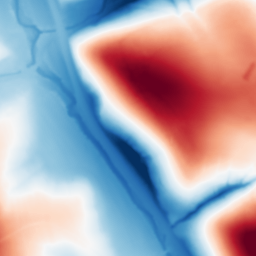
Category: multiscale
Decomposition family: dog_multiscale
Decomposition parameters: sigma_ratio: 2
n_scales: 6
base_sigma: 1
Upsampling method: cubic_catmull_rom
Upsampling parameters: scale: 8
Upsampling scale: 8